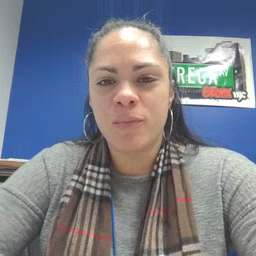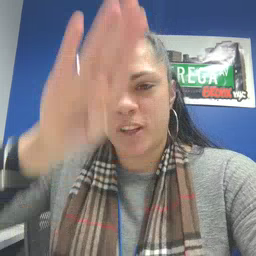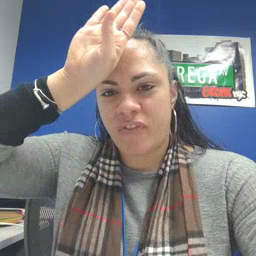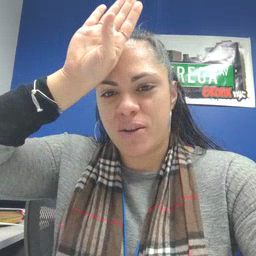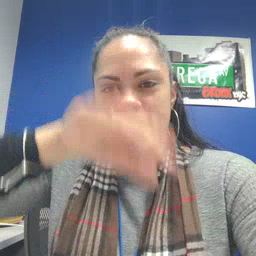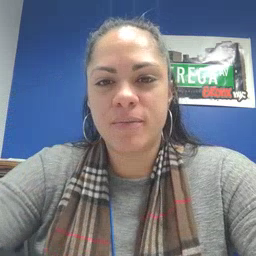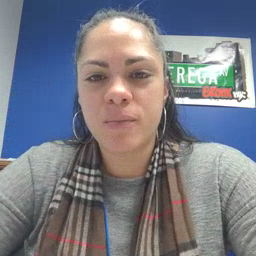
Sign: fireman